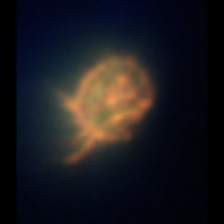
Taxon: Ciliates
Group: Other